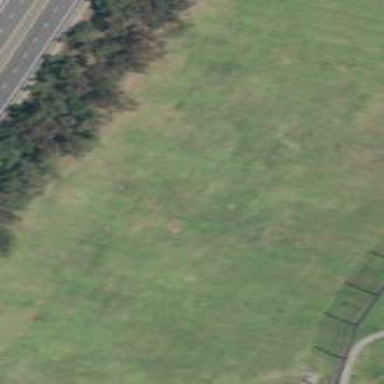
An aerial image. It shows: Grassy area designated for driving range golf.